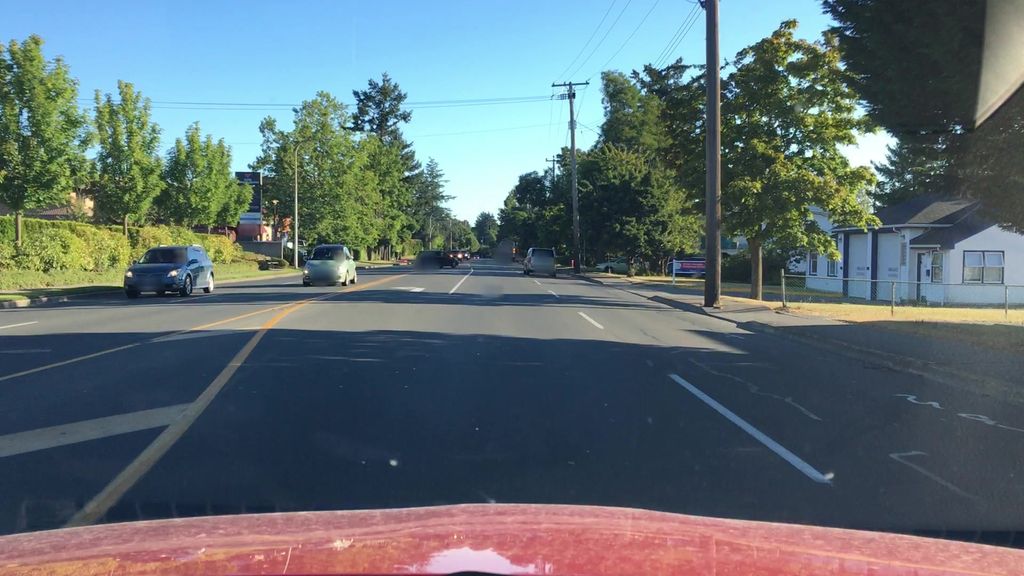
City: victoria